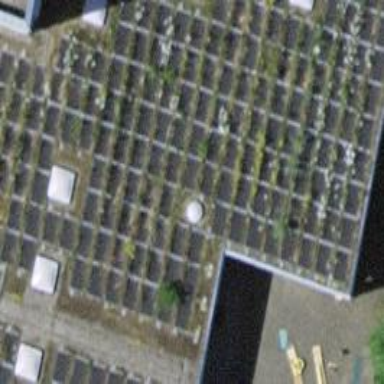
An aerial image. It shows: Solar power generator using photovoltaic panels.